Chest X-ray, AP view. Patient: 68 years old, sex M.
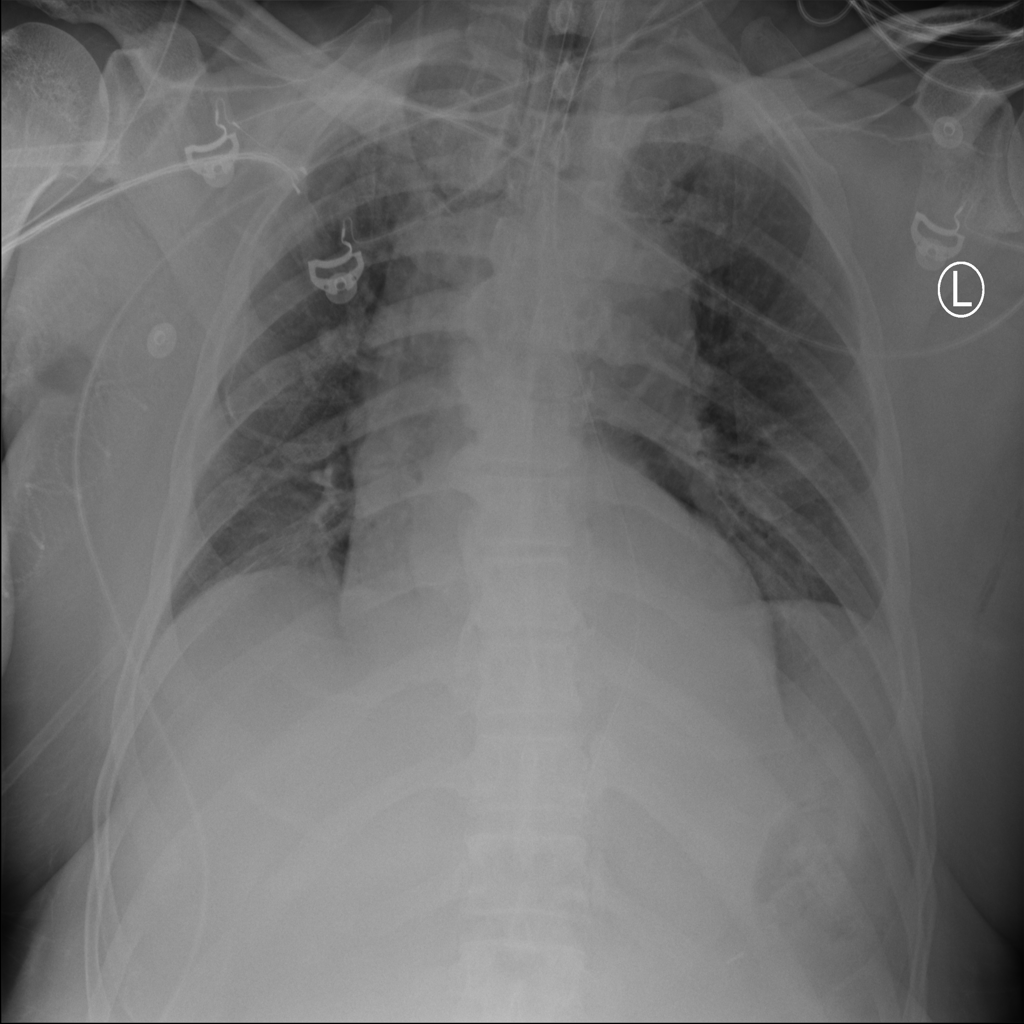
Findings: Pleural_Thickening